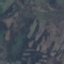
Land use / land cover class: HerbaceousVegetation